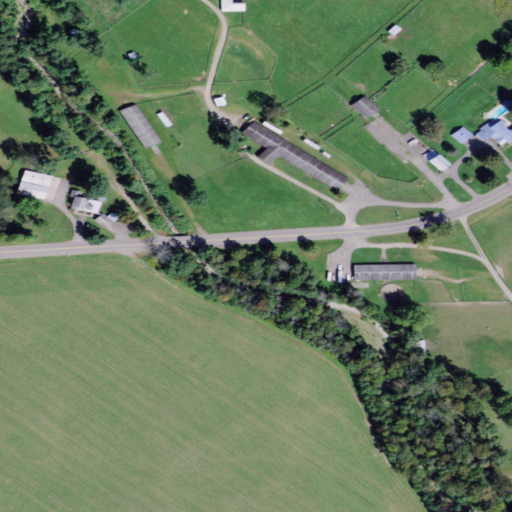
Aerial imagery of valley in New York named Thorn Hollow containing cultivated crops, pasture, grassland, low intensity development, deciduous forest, and open development